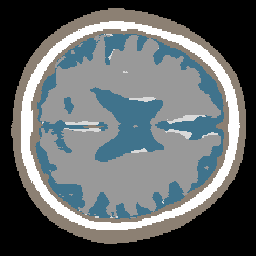
Label: no_lesion